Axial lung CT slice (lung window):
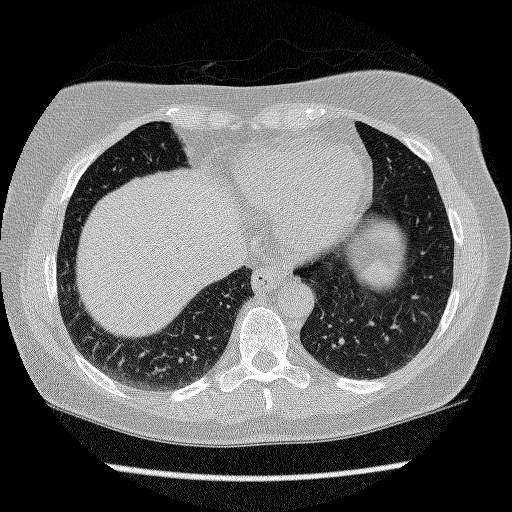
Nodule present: no